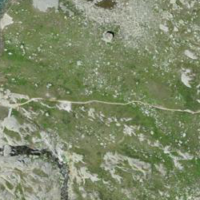
EUNIS habitat code: 31
Species observed at this site:
Sempervivum montanum
Hedysarum hedysaroides